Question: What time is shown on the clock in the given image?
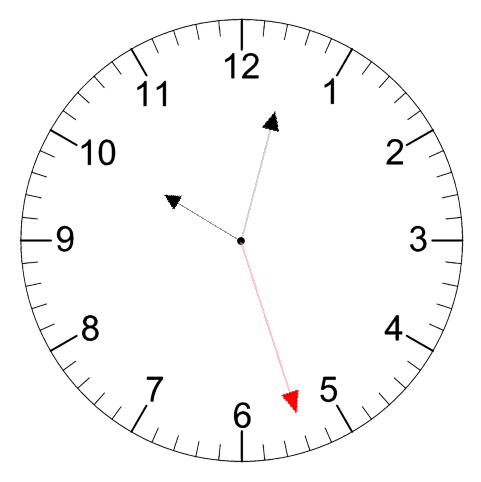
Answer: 10:02:27